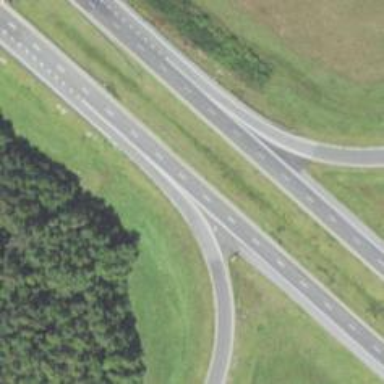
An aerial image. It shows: Motorway junction.